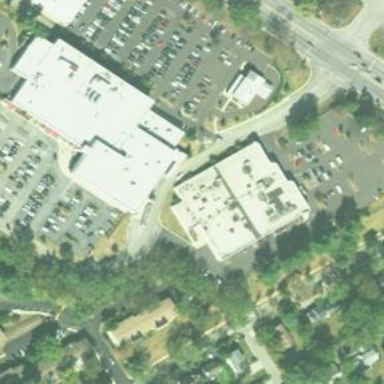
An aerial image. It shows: Retail area.